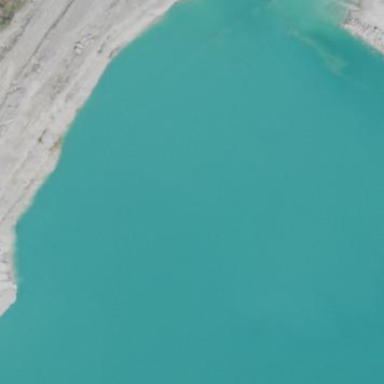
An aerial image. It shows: Water basin formed in quarry.